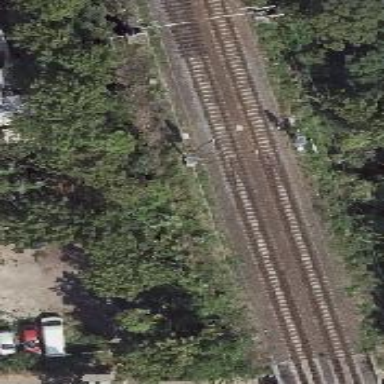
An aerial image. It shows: Railway signal.